Question: I created a standard Java Project in Eclipse, placed a XML file in the 'src' folder with the intent to grab it by 'Class#getResourceAsStream()', and I was baffled when Eclipse can't seem to locate the XML file in the classpath. After a little test it turns out that files with other extensions are perfectly located.
Here's a screen which says it all:

It prints 'null' for the '/test.xml' resource. The 'Class#getResourceAsStream()' obviously doesn't make any difference.
I checked the project's '/bin' folder and the XML file is indeed not there. I've checked all settings to see if there isn't some filter to exclude certain files from ending up in the '/bin' folder during the build, but all in vain.
How is this caused and how can I solve it? I'm using Eclipse Galileo with build id 20090920-1017.
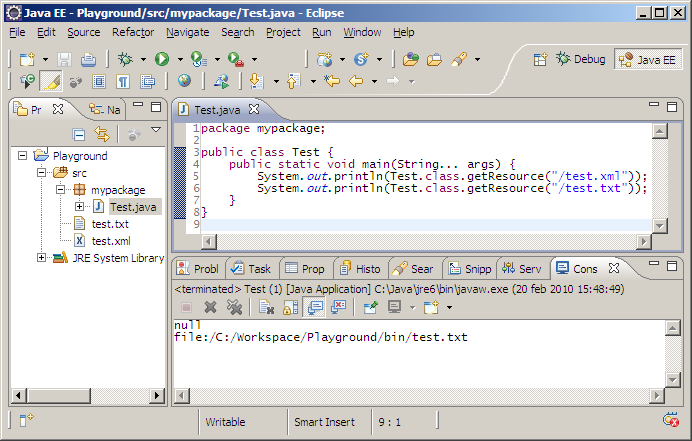
Answer: This sounds vaguely familiar. Go to Prefs -> Java -> Compiler -> Building -> Output Folder, and make sure the "filtered resources" field doesn't include XML files. Also check the project-specific preferences.
I seem to recall that older versions of Eclipse had this in by default, but I'm not sure why it'd happen with a newer version.